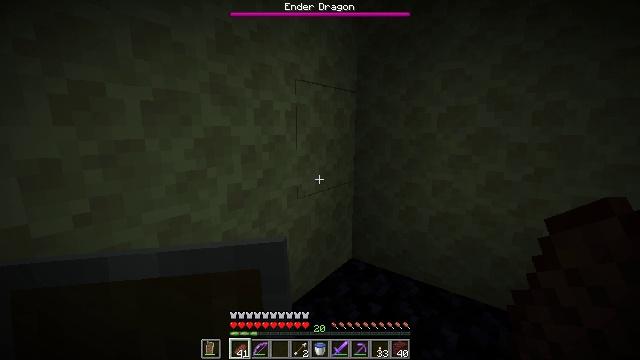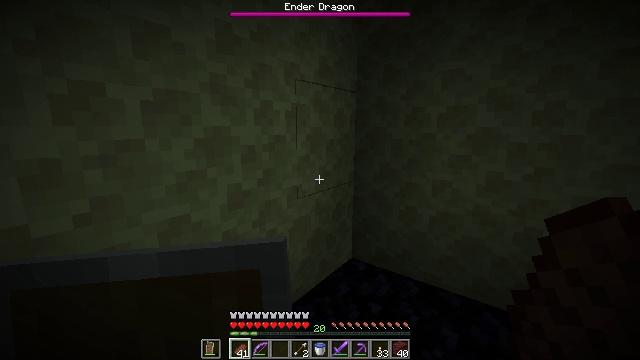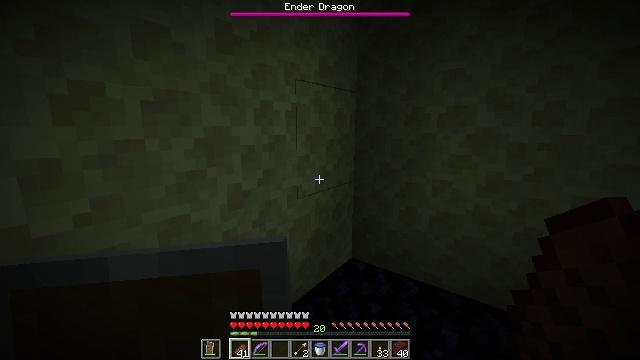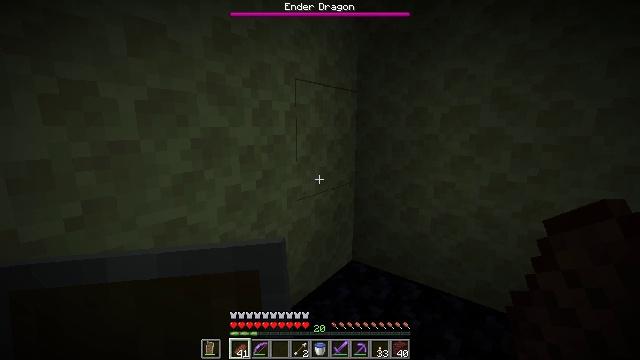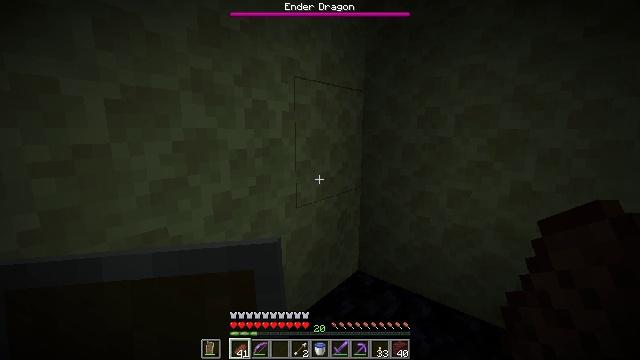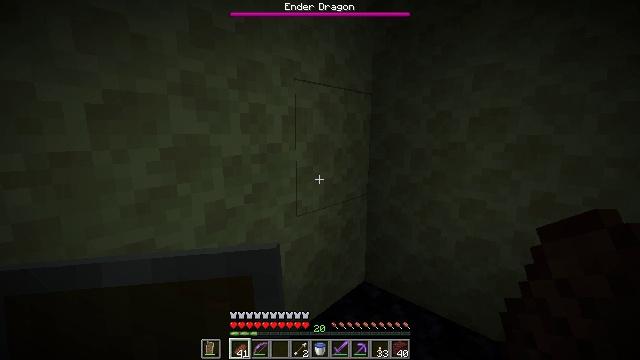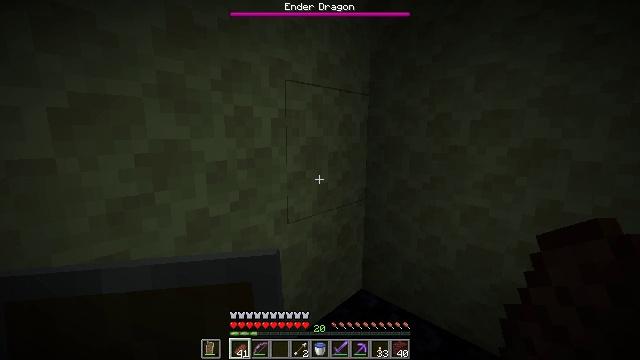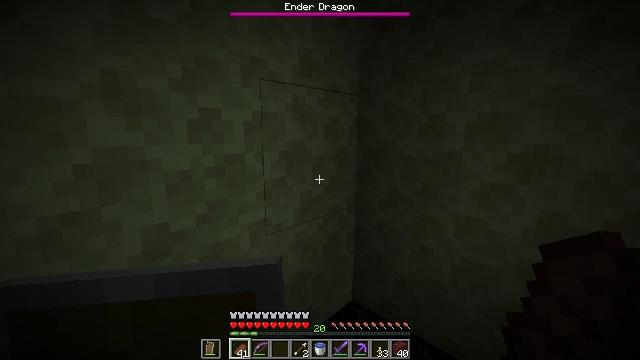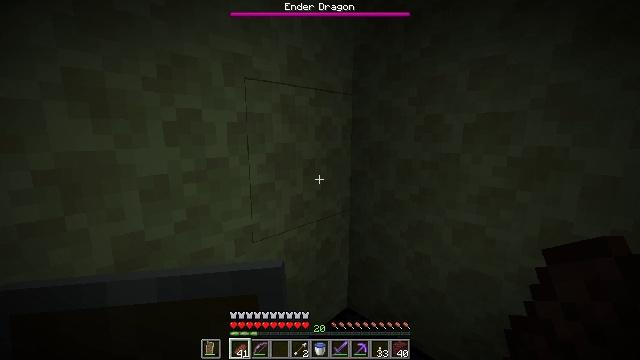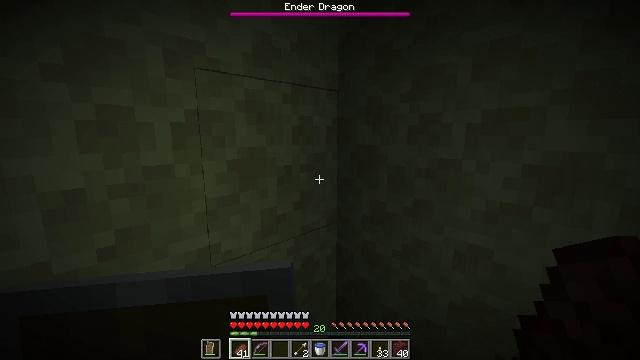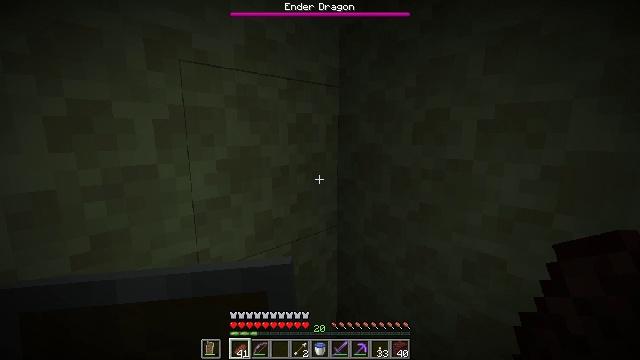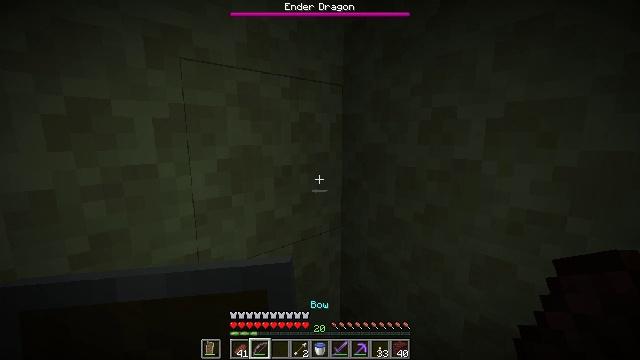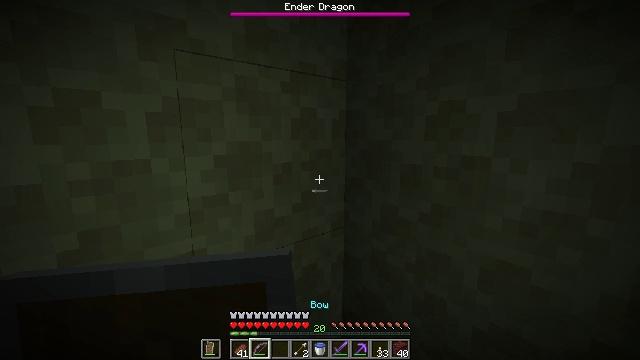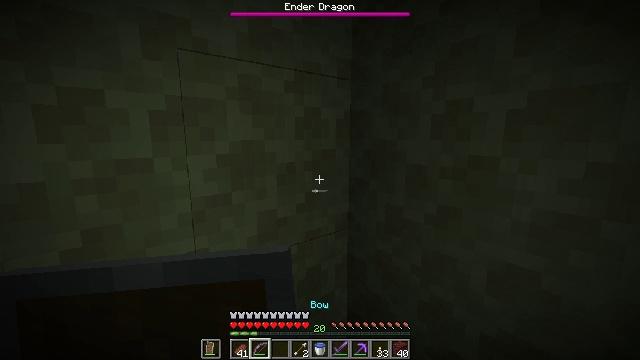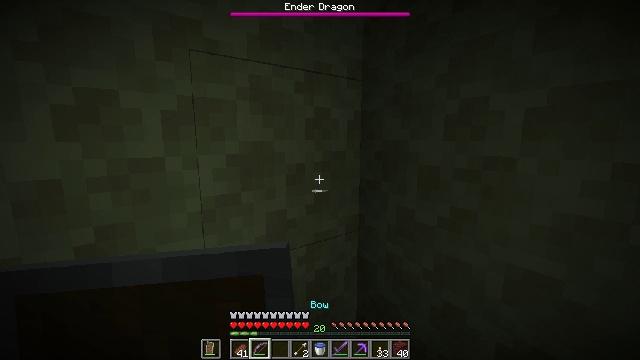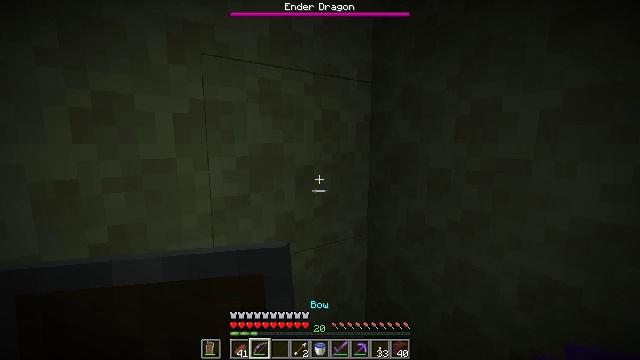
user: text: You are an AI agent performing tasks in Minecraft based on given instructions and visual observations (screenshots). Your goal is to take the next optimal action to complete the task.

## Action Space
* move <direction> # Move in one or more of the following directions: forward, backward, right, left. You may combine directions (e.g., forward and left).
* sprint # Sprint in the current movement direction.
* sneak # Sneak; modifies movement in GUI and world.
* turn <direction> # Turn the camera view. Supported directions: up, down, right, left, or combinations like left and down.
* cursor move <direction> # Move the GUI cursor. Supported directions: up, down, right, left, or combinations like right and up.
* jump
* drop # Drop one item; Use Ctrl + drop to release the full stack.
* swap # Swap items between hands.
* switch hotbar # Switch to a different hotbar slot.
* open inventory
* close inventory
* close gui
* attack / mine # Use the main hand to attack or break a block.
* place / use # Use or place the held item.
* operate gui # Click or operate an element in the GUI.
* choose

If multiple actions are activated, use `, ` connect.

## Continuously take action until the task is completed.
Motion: motion action
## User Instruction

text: Gather end stone from the End.
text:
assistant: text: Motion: no_op
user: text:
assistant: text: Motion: no_op
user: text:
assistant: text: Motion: move forward
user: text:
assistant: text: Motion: move forward and move right, turn left
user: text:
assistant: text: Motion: move forward and move right, turn left
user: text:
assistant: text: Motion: move forward and move right
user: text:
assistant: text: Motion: move forward and move right
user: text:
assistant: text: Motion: move forward and move right
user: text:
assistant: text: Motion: move forward, turn left
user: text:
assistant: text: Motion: turn left
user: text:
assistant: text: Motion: turn left
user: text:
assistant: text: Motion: turn left
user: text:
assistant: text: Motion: turn left
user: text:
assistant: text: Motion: turn left
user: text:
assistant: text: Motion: turn left
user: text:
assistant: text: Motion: turn left
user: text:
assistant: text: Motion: turn left
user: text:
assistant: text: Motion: no_op
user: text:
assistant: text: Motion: no_op
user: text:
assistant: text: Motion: no_op
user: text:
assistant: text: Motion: no_op
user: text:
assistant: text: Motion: no_op
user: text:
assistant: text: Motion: no_op
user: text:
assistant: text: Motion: no_op
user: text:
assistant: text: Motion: no_op
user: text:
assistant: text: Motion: no_op
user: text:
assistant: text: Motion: no_op
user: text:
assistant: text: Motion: no_op
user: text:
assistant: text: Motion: no_op
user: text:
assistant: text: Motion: no_op